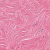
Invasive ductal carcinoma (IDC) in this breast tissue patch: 0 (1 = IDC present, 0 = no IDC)